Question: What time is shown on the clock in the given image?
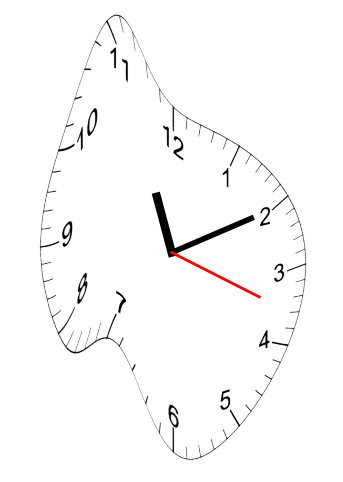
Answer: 11:10:18